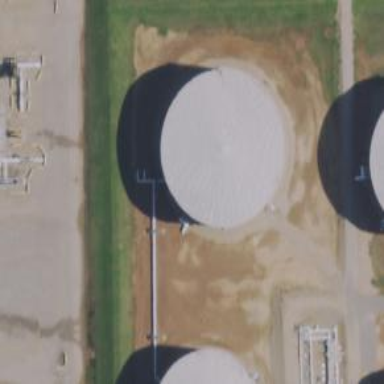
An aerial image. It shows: Storage tank which is man-made.